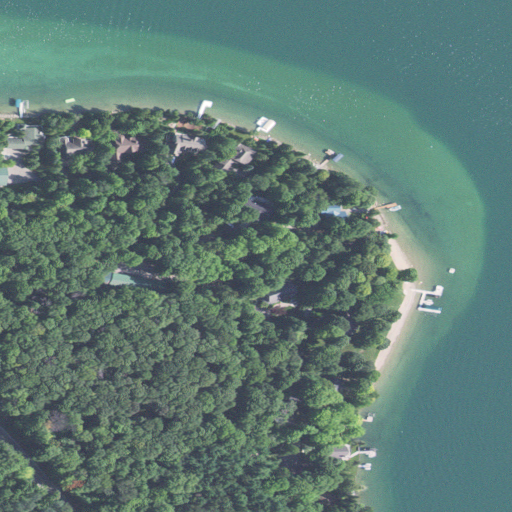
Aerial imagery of cape in Michigan named Hayden Point containing open water, deciduous forest, open development, barren land, evergreen forest, low intensity development, herbaceous wetlands, and pasture